Question: The code is
'''
syms x;
v = @(x) (4 - x^2)^(1/2) - (2 - x)^(1/2)*(x + 2)^(1/2);
ezplot(v(x),[-2,2]);
'''
which produce a plot

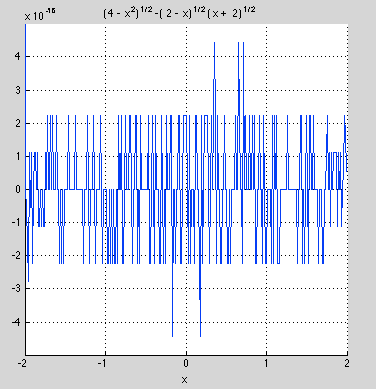
Answer: If the idea is to replace "small" values in the output of your equation with zero, then some sort of 'if' condition on the output data is needed. Unfortunately, you can't add an 'if' to the anonymous function but you can do one of two things: define a standard function (in a program file) or wrap your anonymous function in another. The first way is more straightforward:
'''
function [y] = v_func(x)
y = (4 - x.^2).^(1/2) - (2 - x).^(1/2).*(x + 2).^(1/2);
y(abs(y)<1e-10)=0;
end
'''
The above performs the same calculation as before with second line of code replacing all values that are less than some tolerance (1e-10) with zero. Note how the equation is slightly different than your original one. It has been "vectorized" (see the use of the periods) to allow for an input vector to be evaluated rather than having to loop over each element in the vector. Note also that when we pass it to 'ezplot' we must prefix the function name with the ampersand:
'''
ezplot(@v_func,[-2,2]);
'''
The second way requires wrapping your first anonymous function 'v' in a couple of others (see <URL>. We start with your original function that has been vectorized:
'''
v = @(x) (4 - x.^2).^(1/2) - (2 - x).^(1/2).*(x + 2).^(1/2);
'''
and a (condition) function that replaces all values less than some tolerance with zero:
'''
cond = @(y)(y*(1-(abs(y)<1e-10)))
'''
We then wrap the two together as
'''
func = @(x)cond(v(x))
'''
so that the condition function evaluates the output of 'v'. Putting it together with 'ezplot' gives:
'''
ezplot(func,[-2,2]);
'''
and all output, as shown in the plot, should be zero.
The figure title will not be what you want, so it can be replaced with some variation of:
'''
plotTitle = func2str(v);
title(strrep(plotTitle(5:end),'.','')); % as I don't want '@(x)' or periods to
% appear in the title
'''
I've ignored the use of 'sym' as I don't have the Symbolic Toolbox.